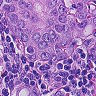
Metastatic tissue present: yes